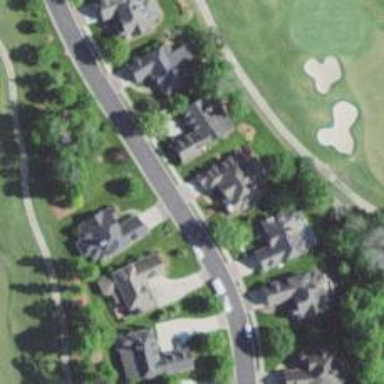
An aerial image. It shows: Residential road with sidewalk on the left side.